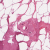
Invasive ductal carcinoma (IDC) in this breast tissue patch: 0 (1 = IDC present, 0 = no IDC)